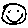
Label: smiley face